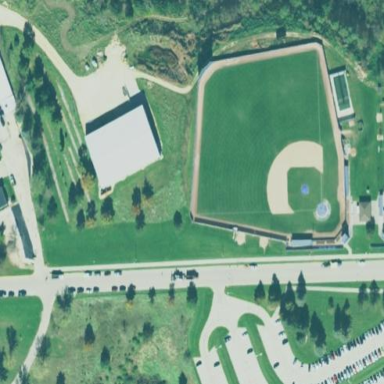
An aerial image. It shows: Baseball pitch for leisure land activities.